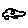
Label: car